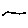
Label: line